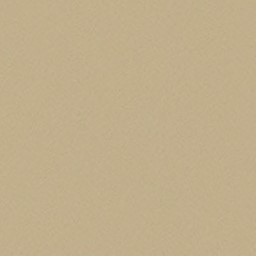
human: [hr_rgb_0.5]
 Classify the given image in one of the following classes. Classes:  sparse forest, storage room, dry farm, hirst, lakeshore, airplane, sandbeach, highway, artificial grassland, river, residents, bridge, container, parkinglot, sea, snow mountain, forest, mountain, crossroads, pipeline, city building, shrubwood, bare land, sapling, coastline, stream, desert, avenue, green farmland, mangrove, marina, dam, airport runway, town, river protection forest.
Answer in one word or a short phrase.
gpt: desert